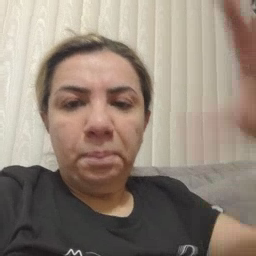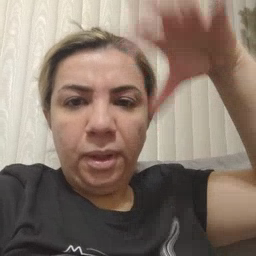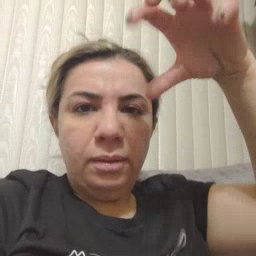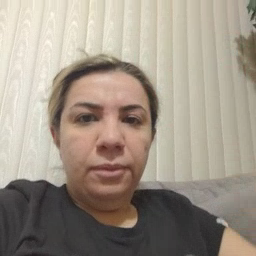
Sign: rain